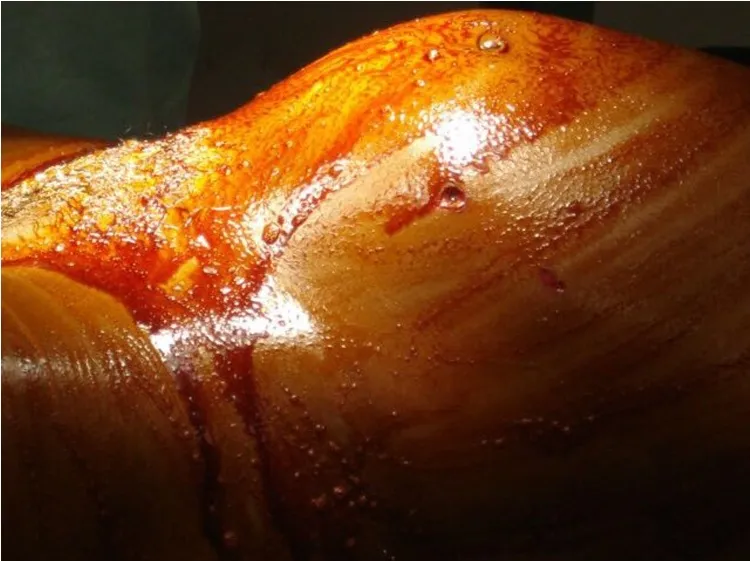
(A): Bullet entrance wound, in the lower left abdomen.
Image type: medical_photograph (skin_photograph)